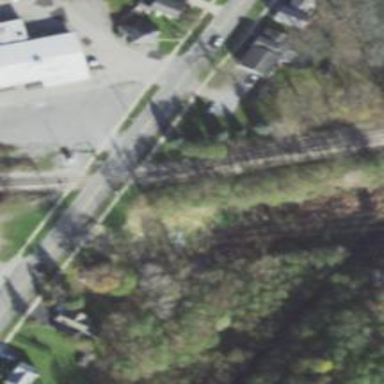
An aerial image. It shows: Railway spur service.